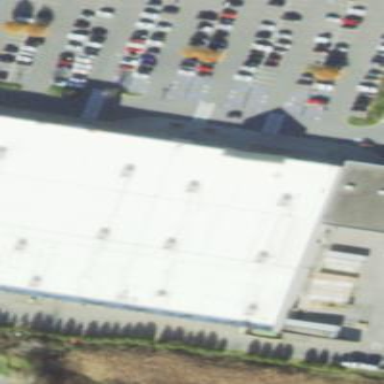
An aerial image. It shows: Building.